Question: Here are the relevant sql statements:
'''
CREATE TABLE VISIT
(
Date_of_Visit DATE NOT NULL,
Patient_Username VARCHAR(20) NOT NULL,
Doctor_Username VARCHAR(20) NOT NULL,
Diastolic_Blood_Pressure INTEGER,
Systolic_Blood_Pressure INTEGER,
Billing_Amount INTEGER NOT NULL,
PRIMARY KEY (Date_of_Visit, Doctor_Username, Patient_Username),
FOREIGN KEY(Doctor_Username) REFERENCES DOCTOR(Username)
ON DELETE CASCADE
ON UPDATE CASCADE,
FOREIGN KEY(Patient_Username) REFERENCES PATIENT(Username)
ON DELETE CASCADE
ON UPDATE CASCADE
)
ENGINE = InnoDB;
CREATE TABLE PRESCRIPTION
(
Patient_Username VARCHAR(20) NOT NULL,
Doctor_Username VARCHAR(20) NOT NULL,
Date_of_Visit DATE NOT NULL,
Medicine_Name VARCHAR(20) NOT NULL,
Notes VARCHAR(255),
Dosage INTEGER NOT NULL,
Duration INTEGER NOT NULL,
Is_Ordered BOOLEAN,
PRIMARY KEY (Patient_Username, Doctor_Username, Date_of_Visit, Medicine_Name),
FOREIGN KEY(Patient_Username, Doctor_Username, Date_of_Visit)
REFERENCES VISIT(Patient_Username, Doctor_Username, Date_of_Visit)
ON DELETE CASCADE
ON UPDATE CASCADE
)
ENGINE = InnoDB;
'''
Patient, Doctor, Visit tables have been created correctly. But when creating prescription, it gives me
# 1005 - Can't create table 'cs4400_Group_52.PRESCRIPTION' (errno: 150)
Any idea why?
EDIT: patient and doctor table creation sql
'''
CREATE TABLE PATIENT
(
Username VARCHAR(20) NOT NULL,
Password VARCHAR(20) NOT NULL,
Name VARCHAR(20) NOT NULL,
Home_Phone INTEGER NOT NULL,
Date_of_Birth DATE NOT NULL,
Annual_Income INTEGER NOT NULL,
Gender ENUM('M','F') NOT NULL,
Address VARCHAR(255) NOT NULL,
Work_Phone INTEGER NOT NULL,
Contact_Name VARCHAR(20) NOT NULL,
Contact_Phone INTEGER NOT NULL,
Weight INTEGER,
Height INTEGER,
Card_No INTEGER,
PRIMARY KEY(Username),
FOREIGN KEY(Card_No) REFERENCES PAYMENT_INFO(Card_No)
ON DELETE CASCADE
ON UPDATE CASCADE
)
ENGINE = InnoDB;
CREATE TABLE DOCTOR
(
Username VARCHAR(20) NOT NULL,
Password VARCHAR(20) NOT NULL,
First_Name VARCHAR(20) NOT NULL,
Last_Name VARCHAR(20) NOT NULL,
Date_Of_Birth DATE NOT NULL,
Work_Phone INTEGER NOT NULL,
Speciality VARCHAR(20) NOT NULL,
Room_Number INTEGER NOT NULL,
Home_Address VARCHAR(255) NOT NULL,
Average_Rating INTEGER NOT NULL,
License_Number INTEGER NOT NULL,
PRIMARY KEY (Username)
)
ENGINE = InnoDB;
'''

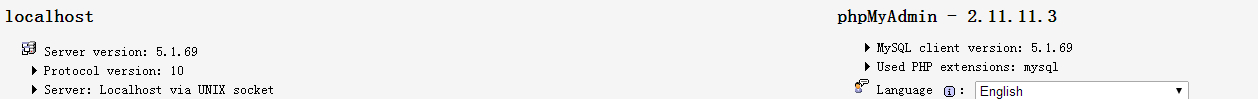
Answer: Two errors:
A) in CREATE TABLE VISIT need to INDEX (Date_of_Visit, Patient_Username, Doctor_Username),
B) need change the order of the fields in the Foreign key to match the order of the fields in the VISIT table's primary key @Sparky